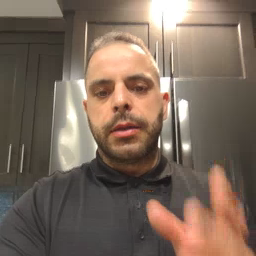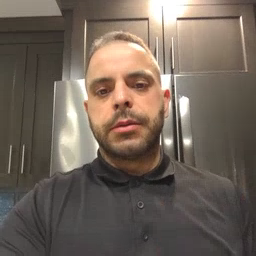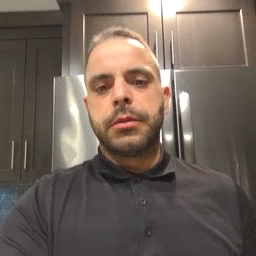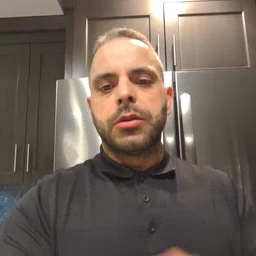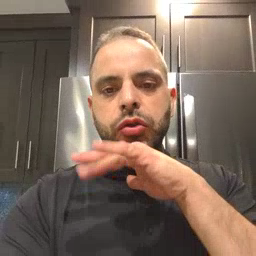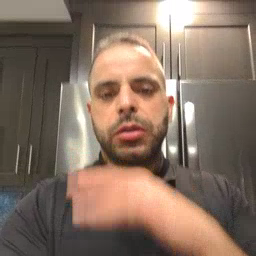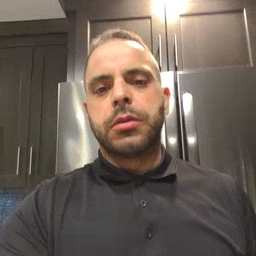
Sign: dirty